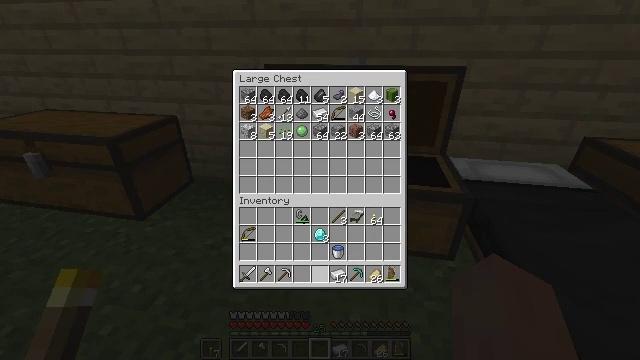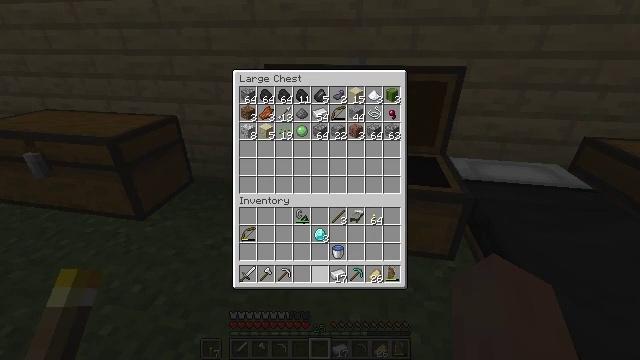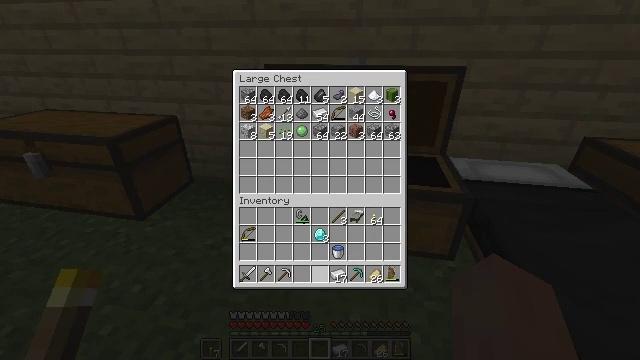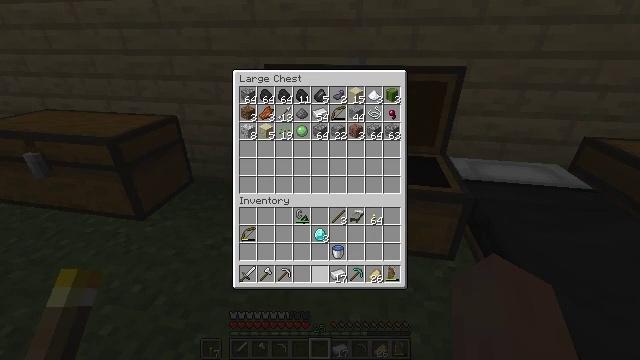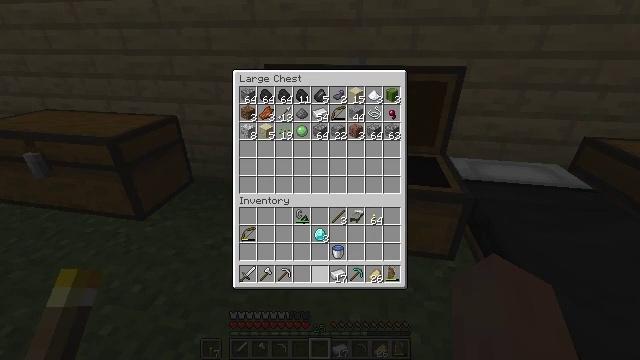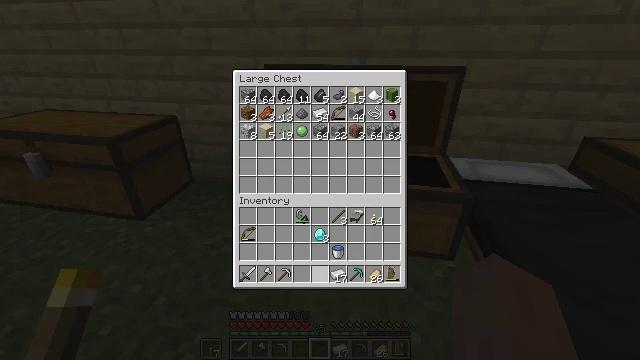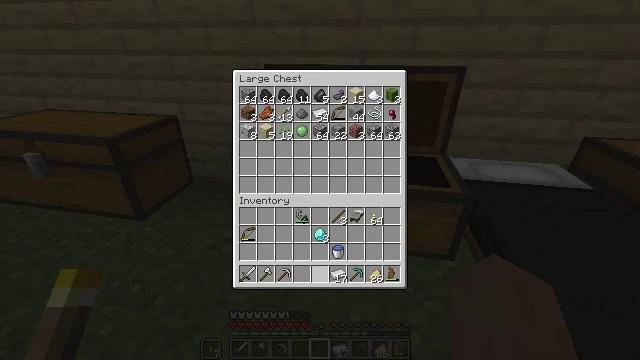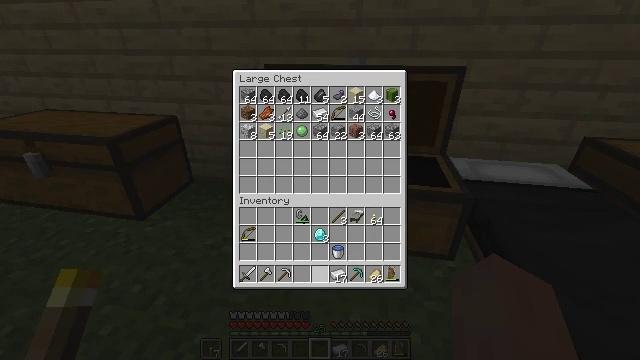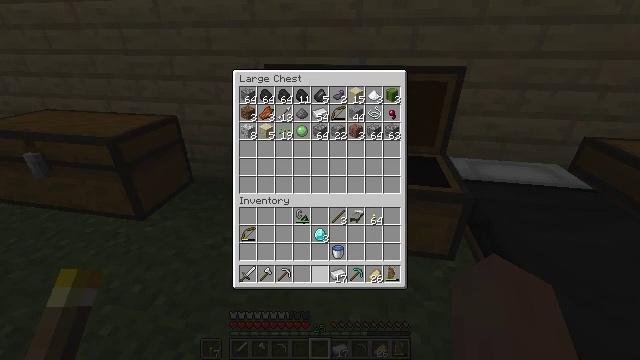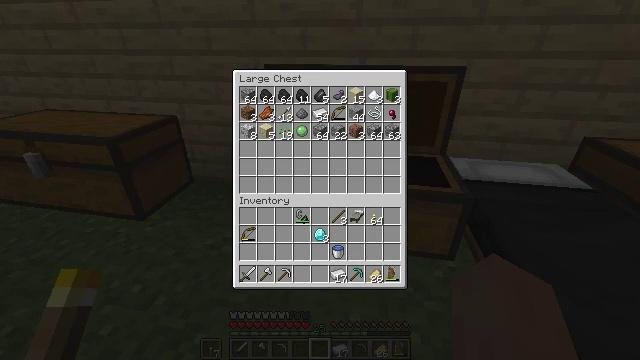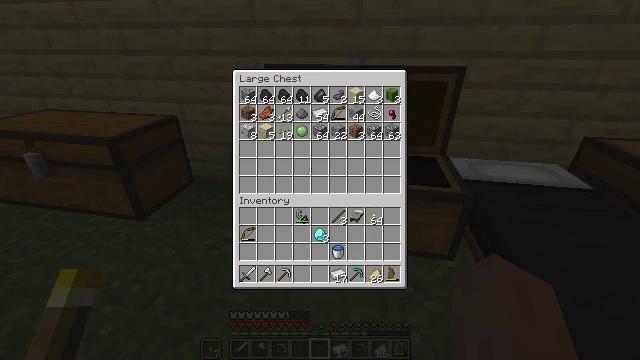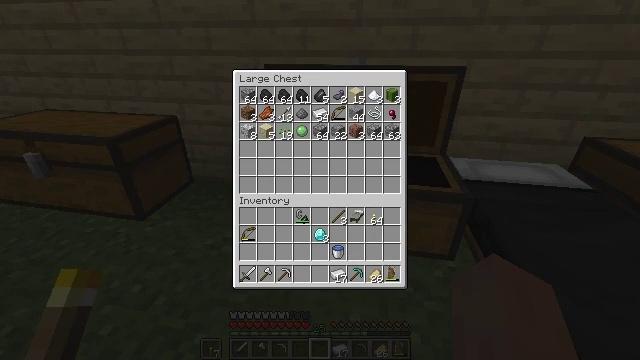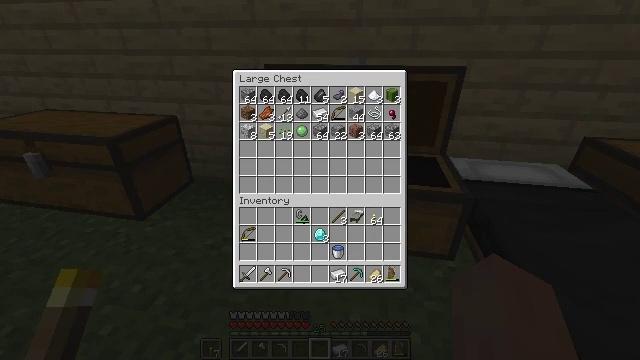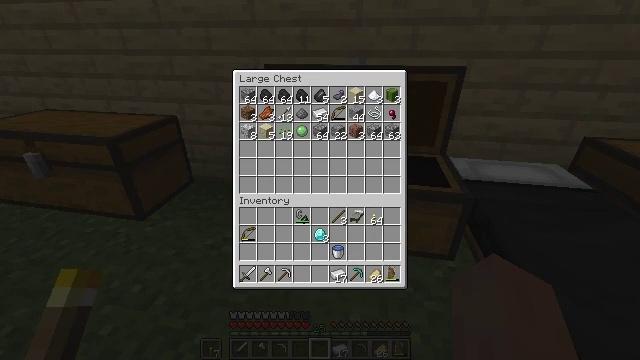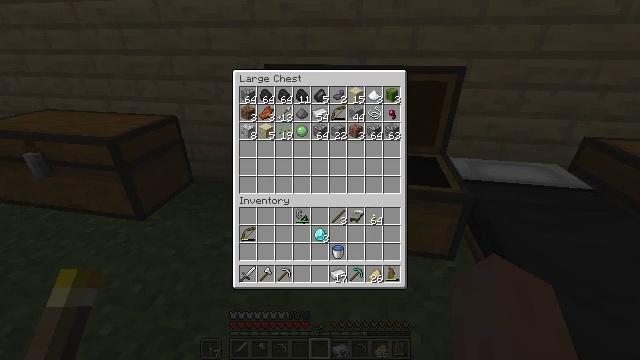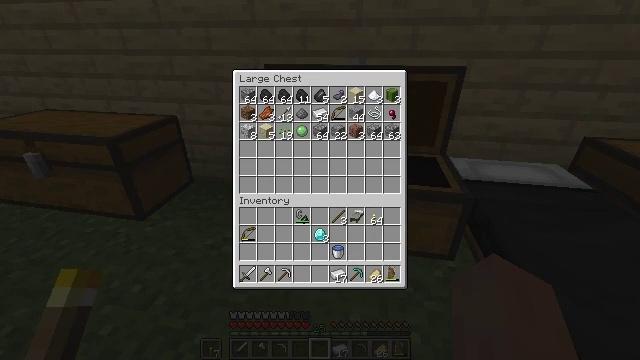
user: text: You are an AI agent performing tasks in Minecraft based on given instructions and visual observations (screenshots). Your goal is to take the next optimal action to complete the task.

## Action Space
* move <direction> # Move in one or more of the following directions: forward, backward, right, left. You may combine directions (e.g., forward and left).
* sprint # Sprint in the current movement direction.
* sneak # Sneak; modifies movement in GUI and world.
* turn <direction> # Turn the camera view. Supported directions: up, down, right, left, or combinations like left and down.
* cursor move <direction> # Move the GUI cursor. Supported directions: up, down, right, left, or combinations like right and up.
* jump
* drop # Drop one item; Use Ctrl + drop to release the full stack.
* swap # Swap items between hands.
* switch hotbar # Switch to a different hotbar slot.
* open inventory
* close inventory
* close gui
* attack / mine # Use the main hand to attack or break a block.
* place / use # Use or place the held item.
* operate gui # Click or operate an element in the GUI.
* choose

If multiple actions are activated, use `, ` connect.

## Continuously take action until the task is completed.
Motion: motion action
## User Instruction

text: Use gold ore and smelt a gold ingot.
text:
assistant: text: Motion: no_op
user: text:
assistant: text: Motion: no_op
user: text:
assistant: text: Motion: no_op
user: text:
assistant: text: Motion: no_op
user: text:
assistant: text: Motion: no_op
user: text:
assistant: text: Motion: no_op
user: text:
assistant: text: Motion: no_op
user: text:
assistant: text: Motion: no_op
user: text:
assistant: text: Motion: no_op
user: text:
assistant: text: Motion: no_op
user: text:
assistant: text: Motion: no_op
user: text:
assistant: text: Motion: no_op
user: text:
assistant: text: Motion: no_op
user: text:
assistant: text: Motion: no_op
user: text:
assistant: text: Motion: no_op
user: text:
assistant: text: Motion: no_op
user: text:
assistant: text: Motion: no_op
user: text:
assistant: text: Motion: no_op
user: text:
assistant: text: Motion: no_op
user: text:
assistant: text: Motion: no_op
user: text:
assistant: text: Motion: no_op
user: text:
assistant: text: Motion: no_op
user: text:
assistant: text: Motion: no_op
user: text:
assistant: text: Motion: no_op
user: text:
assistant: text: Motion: no_op
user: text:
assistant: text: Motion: no_op
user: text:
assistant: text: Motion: no_op
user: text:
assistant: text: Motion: no_op
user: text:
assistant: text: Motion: no_op
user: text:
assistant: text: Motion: no_op